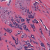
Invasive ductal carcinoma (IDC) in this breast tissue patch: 1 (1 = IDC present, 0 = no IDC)